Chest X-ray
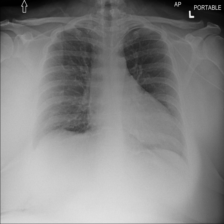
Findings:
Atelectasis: negative
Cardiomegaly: negative
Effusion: negative
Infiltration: negative
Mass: negative
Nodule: negative
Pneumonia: negative
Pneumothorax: negative
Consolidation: negative
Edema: negative
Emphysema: negative
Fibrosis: negative
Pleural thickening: negative
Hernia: negative